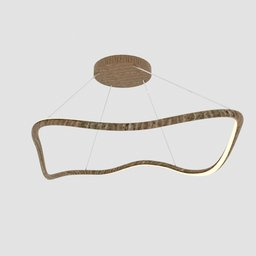
Label: lighting